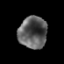
Tissue: prostate
Cell type: Epithelial cells
Senescence score: 0.3454
Nuclear area (px): 889
Mean DAPI intensity: 93.148